Field crop: tomato
Growth stage: 2
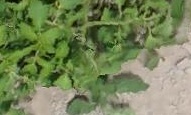
Species: tomato